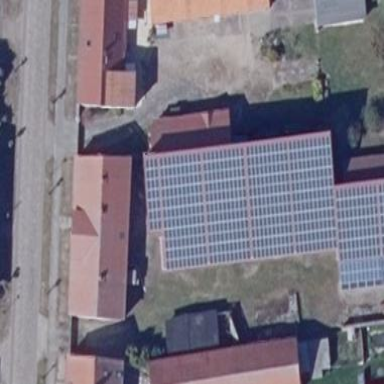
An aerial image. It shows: Building equipped with solar photovoltaic panel for generating electricity. The small installation is solar power generator.